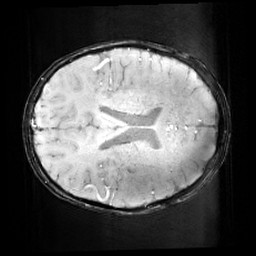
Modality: SWI
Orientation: axial
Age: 9
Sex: male
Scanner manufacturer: siemens
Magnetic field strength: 3 T
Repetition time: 0.027 s
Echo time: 0.02 s